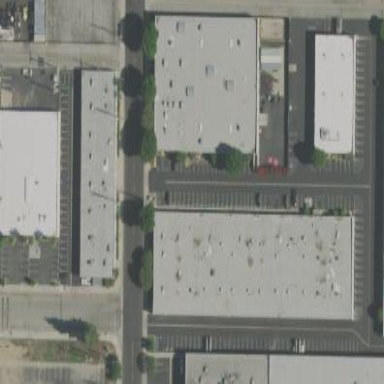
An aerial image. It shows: Industrial building.